Field crop: tomato
Growth stage: 1
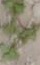
Species: portulaca